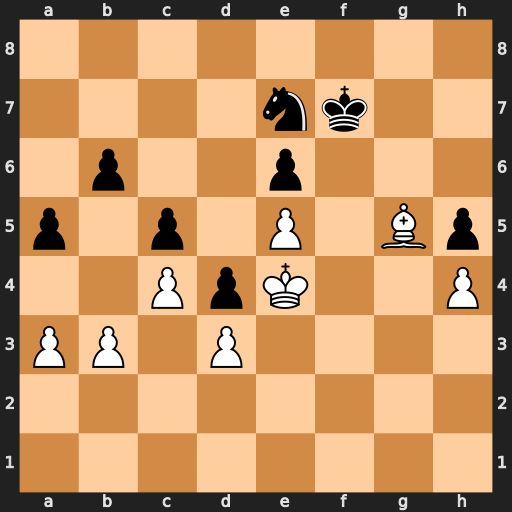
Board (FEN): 8/4nk2/1p2p3/p1p1P1Bp/2PpK2P/PP1P4/8/8
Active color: w
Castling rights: -
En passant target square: -
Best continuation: Bxe7 Kxe7 Kf4